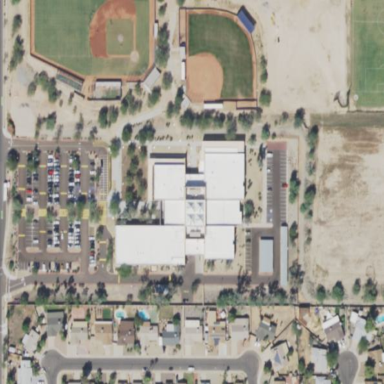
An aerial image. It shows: School building.